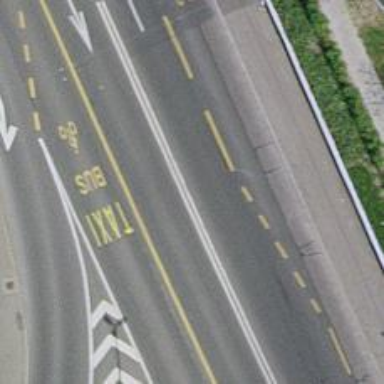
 there is bus lane and shared bus and cycle lane."